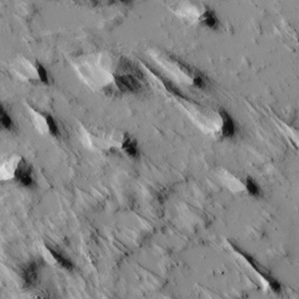
Label: non_frost